Aerial crown-view tile of a tropical tree (Barro Colorado Island, Panama), acquired 20250217:
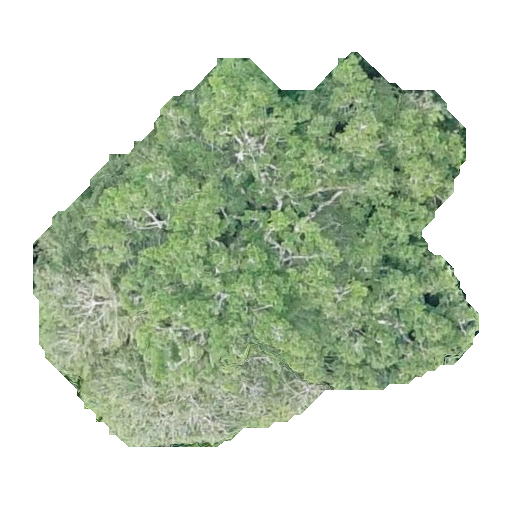
Species: Brosimum alicastrum
GBIF accepted scientific name: Brosimum alicastrum
Crown area: 183.772 m²